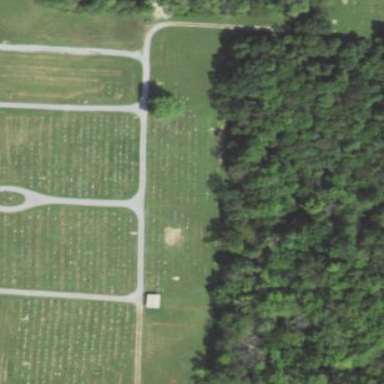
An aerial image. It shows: Cemetery.